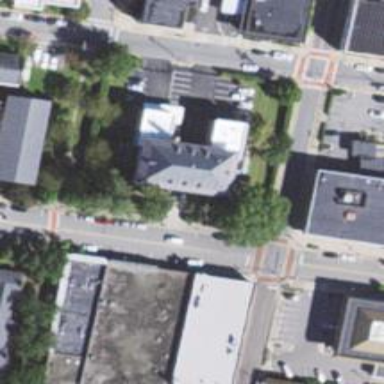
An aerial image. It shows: Post office.